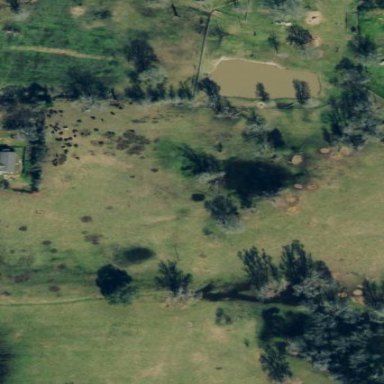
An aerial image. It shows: Pasture area used as meadow.